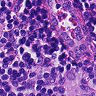
Metastatic tissue present: no